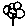
Label: flower